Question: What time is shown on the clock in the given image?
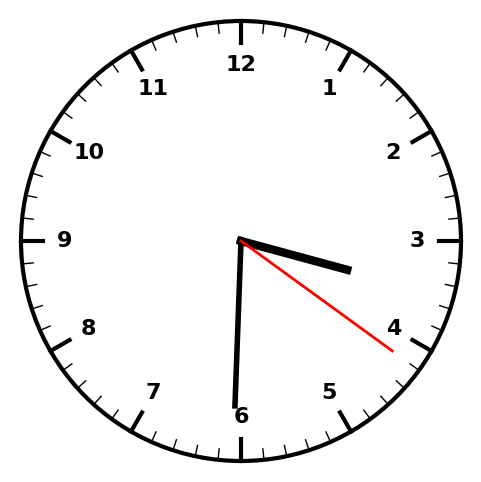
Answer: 03:30:21